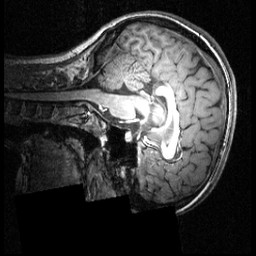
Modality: T1w
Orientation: sagittal
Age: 12
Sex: female
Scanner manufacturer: siemens
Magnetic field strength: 3.951 T
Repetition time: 1.5 s
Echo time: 0.00335 s